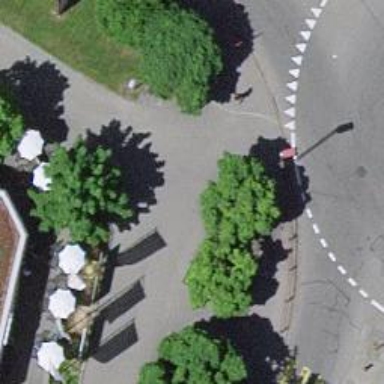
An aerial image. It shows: Footway surfaced with paving stones.